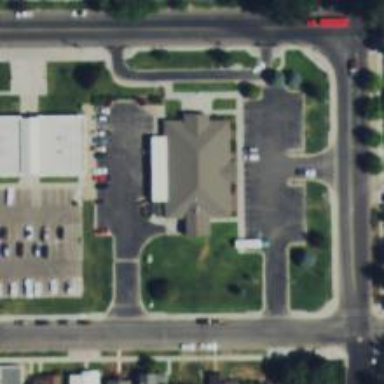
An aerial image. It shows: Post office.